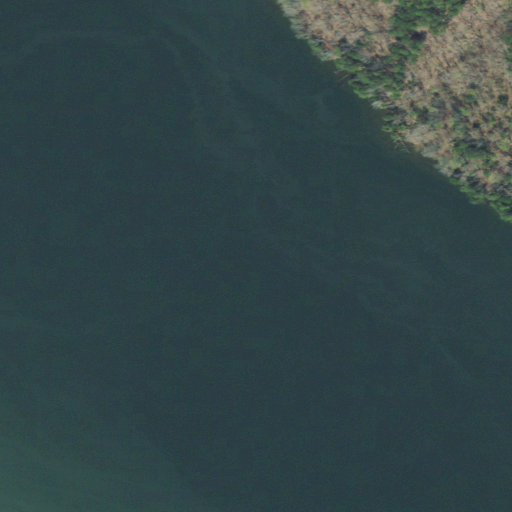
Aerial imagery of bar in Tennessee named Callaway Island Shoals containing open water, deciduous forest, and grassland